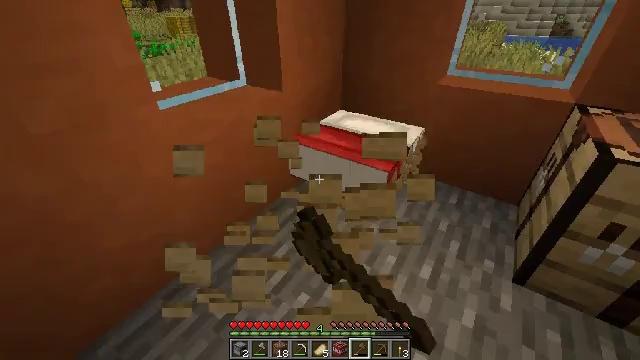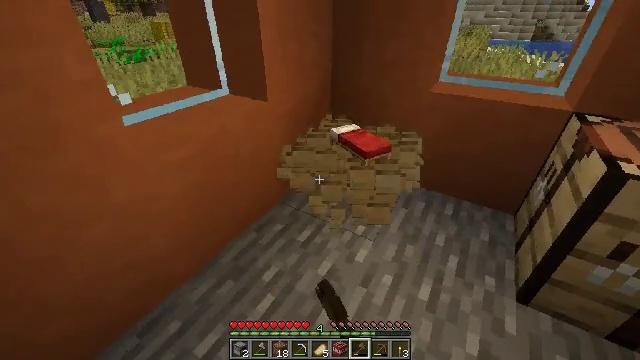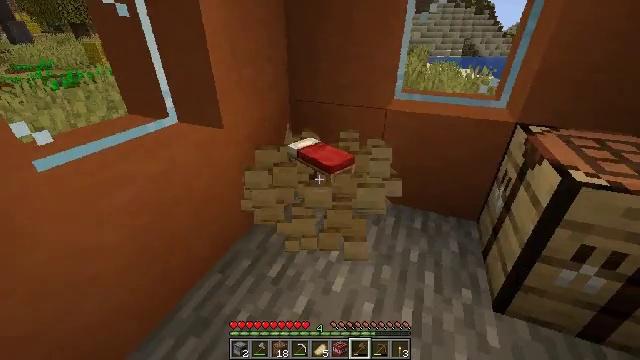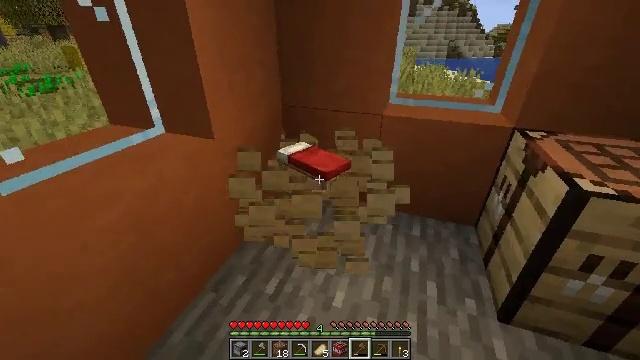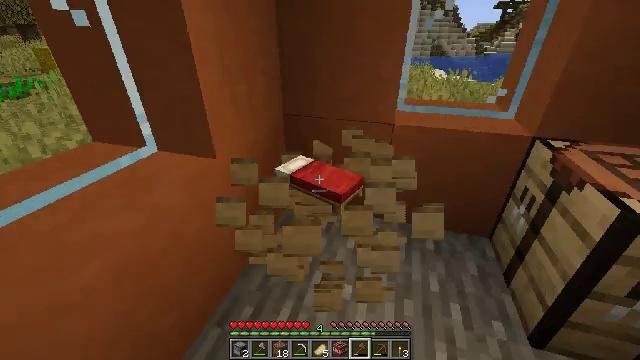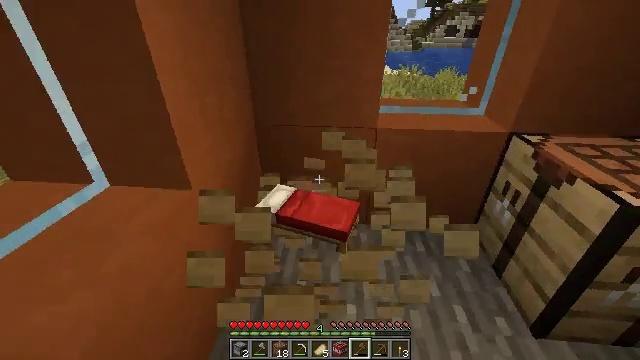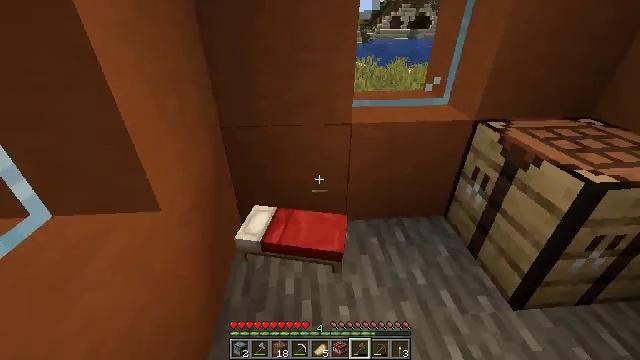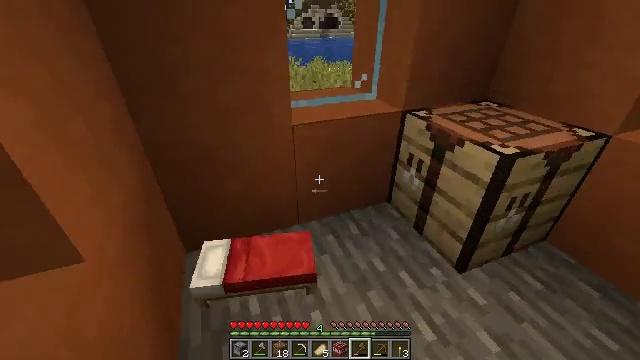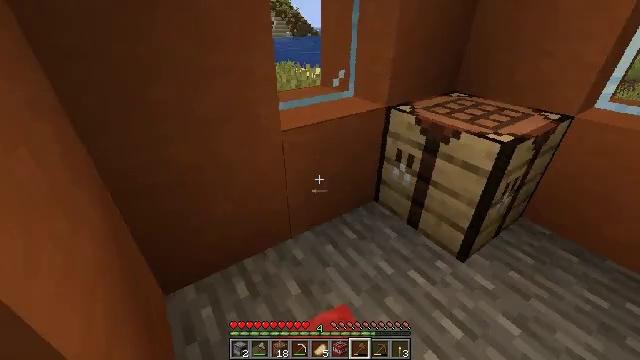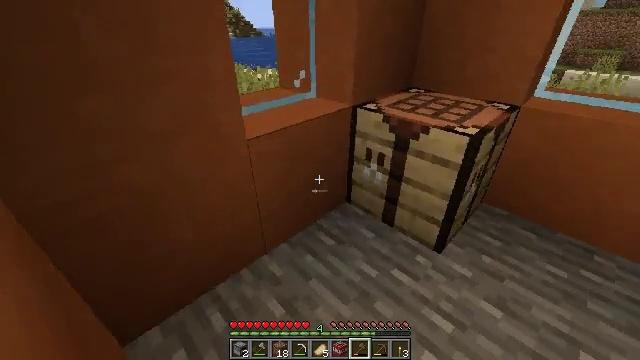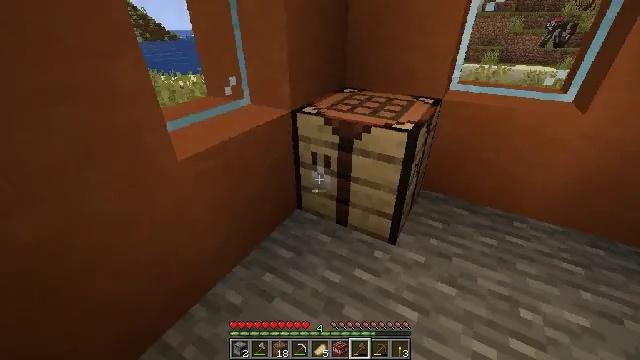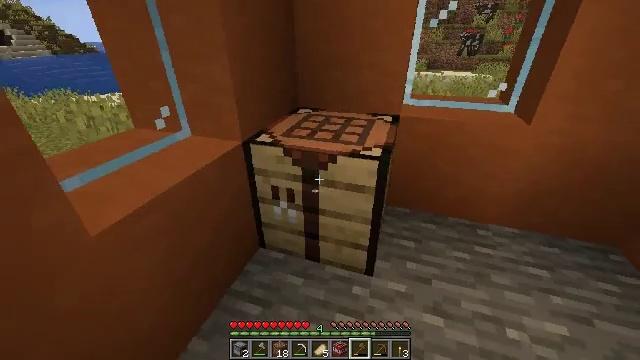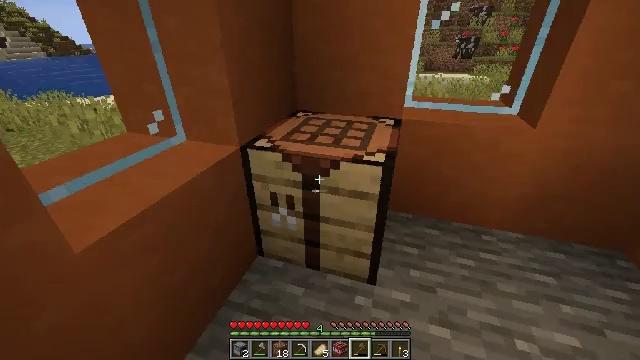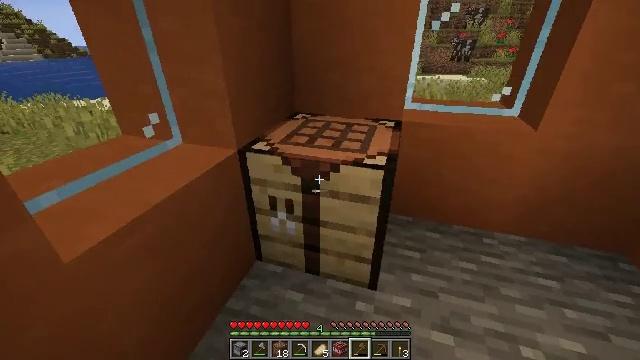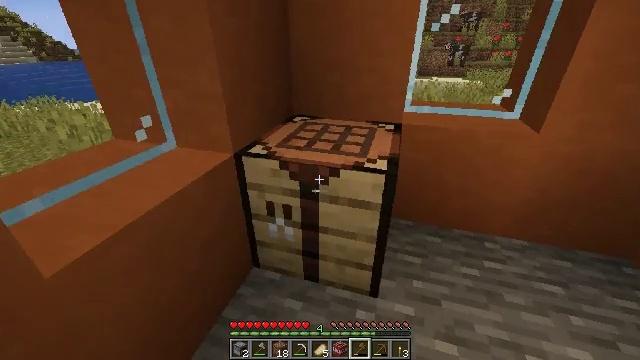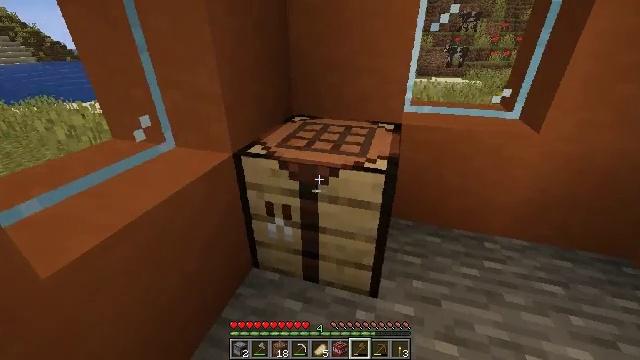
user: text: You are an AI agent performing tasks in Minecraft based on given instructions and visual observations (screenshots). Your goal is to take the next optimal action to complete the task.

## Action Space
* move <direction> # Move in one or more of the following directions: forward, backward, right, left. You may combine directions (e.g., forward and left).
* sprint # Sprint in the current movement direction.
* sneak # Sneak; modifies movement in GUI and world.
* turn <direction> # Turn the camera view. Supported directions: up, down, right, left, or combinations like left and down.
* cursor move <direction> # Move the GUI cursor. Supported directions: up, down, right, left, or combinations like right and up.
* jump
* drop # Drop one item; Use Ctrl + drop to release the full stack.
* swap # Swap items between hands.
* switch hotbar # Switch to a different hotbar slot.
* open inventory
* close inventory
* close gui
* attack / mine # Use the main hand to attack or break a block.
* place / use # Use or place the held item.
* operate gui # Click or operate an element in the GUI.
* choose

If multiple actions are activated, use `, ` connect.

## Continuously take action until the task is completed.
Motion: motion action
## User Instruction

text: Break the hay block to collect it.
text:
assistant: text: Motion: move forward, turn right, attack / mine
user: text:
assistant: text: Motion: move forward and move left, turn right and up
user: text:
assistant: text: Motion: move forward and move left, turn right
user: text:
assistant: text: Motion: move forward and move left, turn right
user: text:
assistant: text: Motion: move forward and move left, turn right
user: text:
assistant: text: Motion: move forward and move left, turn right and down
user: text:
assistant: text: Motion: move forward and move left, turn right
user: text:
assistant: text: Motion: move forward and move left, turn right
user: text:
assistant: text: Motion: move forward, turn right
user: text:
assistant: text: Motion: move forward, turn right
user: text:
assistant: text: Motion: move forward, turn right and up
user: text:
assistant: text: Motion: no_op
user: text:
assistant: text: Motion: no_op
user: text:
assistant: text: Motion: no_op
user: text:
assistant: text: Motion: no_op
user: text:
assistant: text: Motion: move forward
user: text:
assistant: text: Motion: move forward, turn right and up
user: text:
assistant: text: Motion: move forward, turn right and up
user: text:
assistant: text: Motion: move forward, turn right and up
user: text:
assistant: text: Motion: move forward, turn left and up
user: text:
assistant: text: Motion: move forward
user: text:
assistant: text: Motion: no_op
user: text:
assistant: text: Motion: no_op
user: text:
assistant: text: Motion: no_op
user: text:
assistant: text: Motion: move forward and move right
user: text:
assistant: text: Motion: move forward and move right, turn right and down
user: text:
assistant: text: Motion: move forward and move right, turn right and down
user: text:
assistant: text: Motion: move forward and move right, turn right and down
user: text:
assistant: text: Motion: move forward and move right
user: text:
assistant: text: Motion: move forward and move right